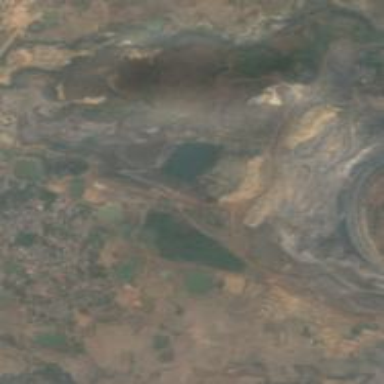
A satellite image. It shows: Spoil heap that is man-made.